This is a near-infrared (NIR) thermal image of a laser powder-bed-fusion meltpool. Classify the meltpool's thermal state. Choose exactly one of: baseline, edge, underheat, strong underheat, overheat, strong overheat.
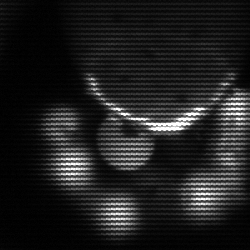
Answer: edge